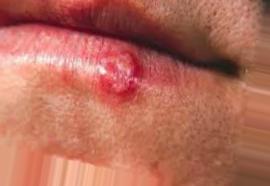
Condition: Mouth Ulcer